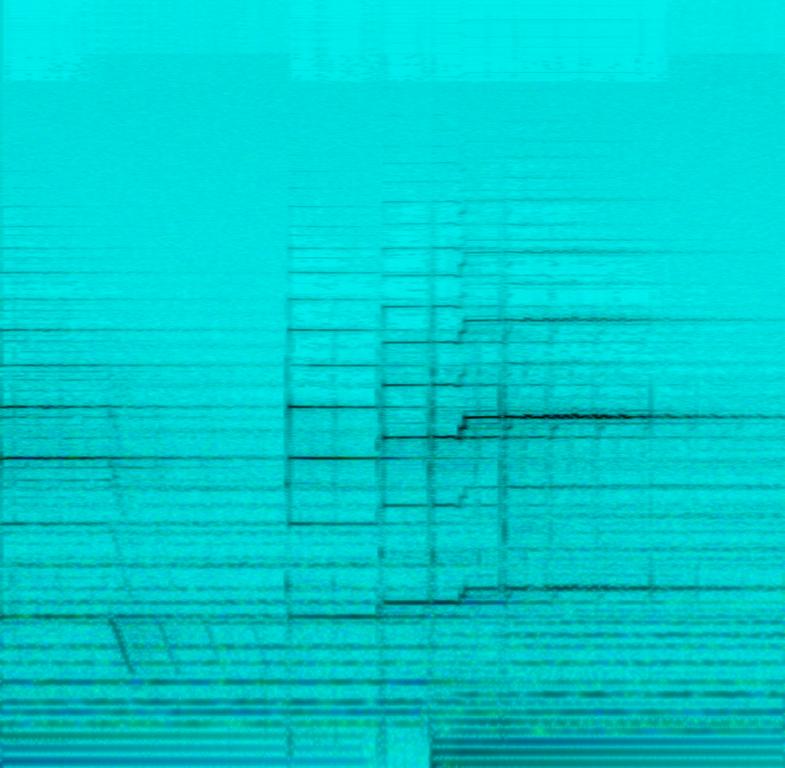
The low quality recording features an echoing electric guitar melody played over synth pad chords and smooth bass. It sounds relaxing, calming and passionate - like something you would hear in a spa center.